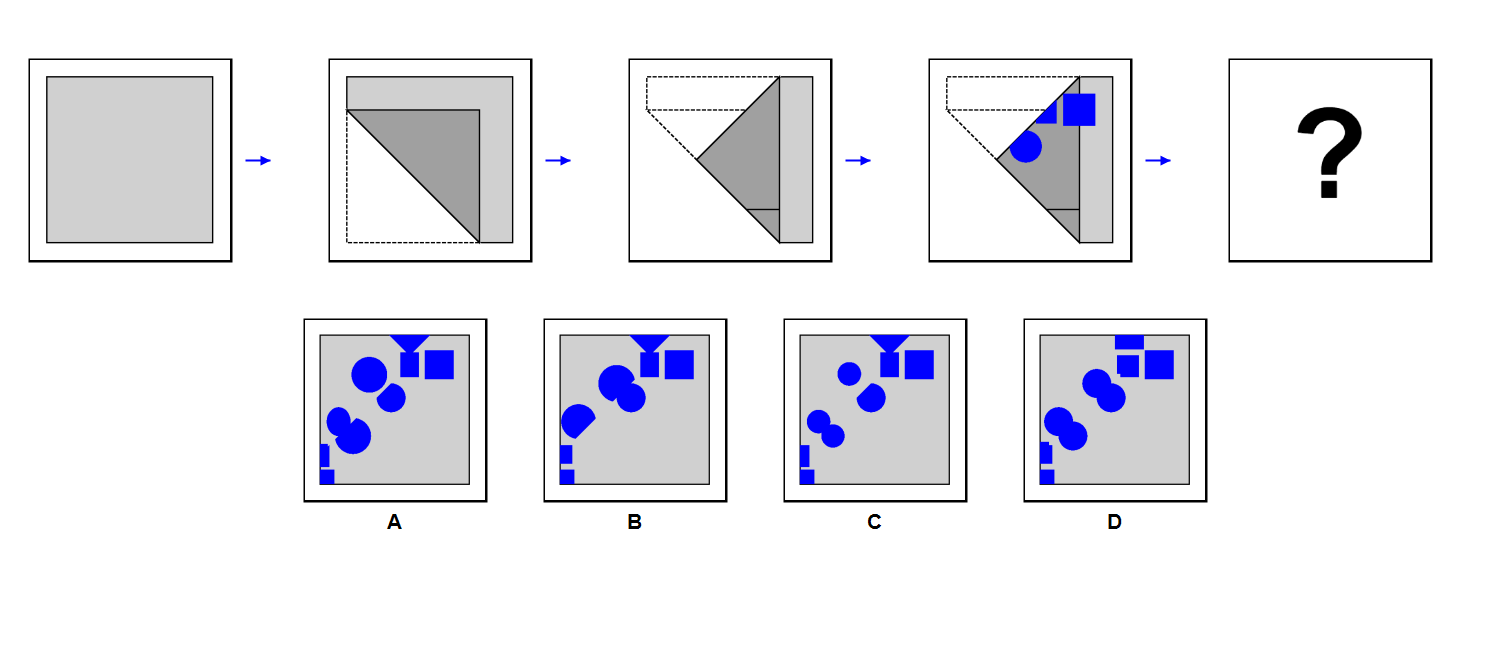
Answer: D